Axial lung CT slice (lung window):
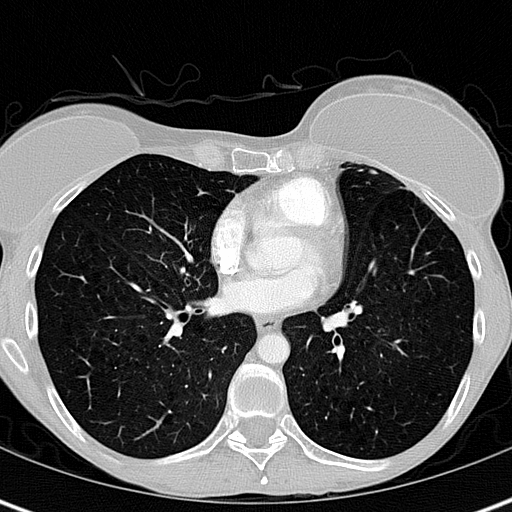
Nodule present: no